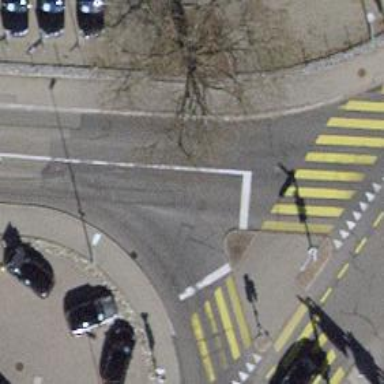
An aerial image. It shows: Road with traffic signals.